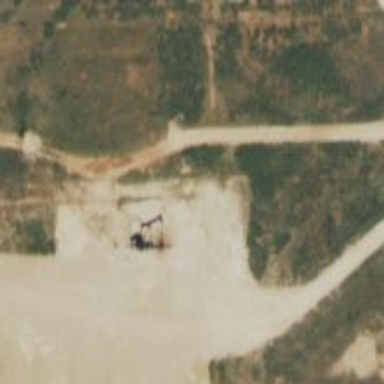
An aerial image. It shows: Petroleum well.